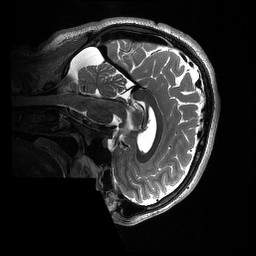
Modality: T2w
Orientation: sagittal
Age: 21